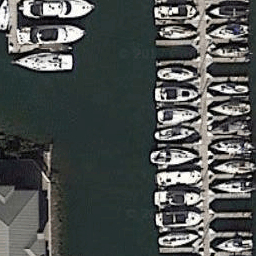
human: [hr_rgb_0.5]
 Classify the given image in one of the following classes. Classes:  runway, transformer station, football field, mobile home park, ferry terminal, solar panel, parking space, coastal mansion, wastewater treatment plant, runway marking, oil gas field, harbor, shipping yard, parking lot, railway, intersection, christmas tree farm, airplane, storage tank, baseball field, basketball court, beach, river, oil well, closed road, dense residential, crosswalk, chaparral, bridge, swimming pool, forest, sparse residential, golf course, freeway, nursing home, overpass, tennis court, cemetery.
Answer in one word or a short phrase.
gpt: harbor